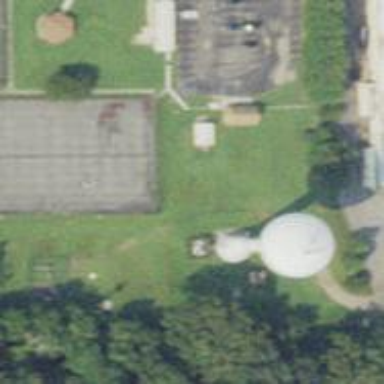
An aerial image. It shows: Water tower that is man-made.